You are looking at a signal-to-image encoding: consecutive vibration samples arranged as the rows of a grayscale square. What is the most likely bearing condition (normal, inner_race, outer_race, ball)?
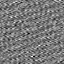
Answer: outer_race